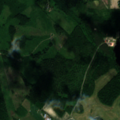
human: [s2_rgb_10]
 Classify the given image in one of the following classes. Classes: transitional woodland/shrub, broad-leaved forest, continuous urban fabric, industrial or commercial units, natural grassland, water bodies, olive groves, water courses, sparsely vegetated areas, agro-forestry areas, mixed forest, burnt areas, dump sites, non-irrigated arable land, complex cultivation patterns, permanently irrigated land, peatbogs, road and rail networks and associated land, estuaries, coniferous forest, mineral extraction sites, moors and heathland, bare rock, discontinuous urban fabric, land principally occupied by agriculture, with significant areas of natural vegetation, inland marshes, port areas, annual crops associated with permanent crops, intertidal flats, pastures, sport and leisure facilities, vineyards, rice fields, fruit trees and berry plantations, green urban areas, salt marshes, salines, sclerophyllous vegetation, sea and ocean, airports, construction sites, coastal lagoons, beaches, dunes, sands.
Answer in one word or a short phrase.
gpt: land principally occupied by agriculture, with significant areas of natural vegetation, broad-leaved forest, mixed forest, transitional woodland/shrub